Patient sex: M
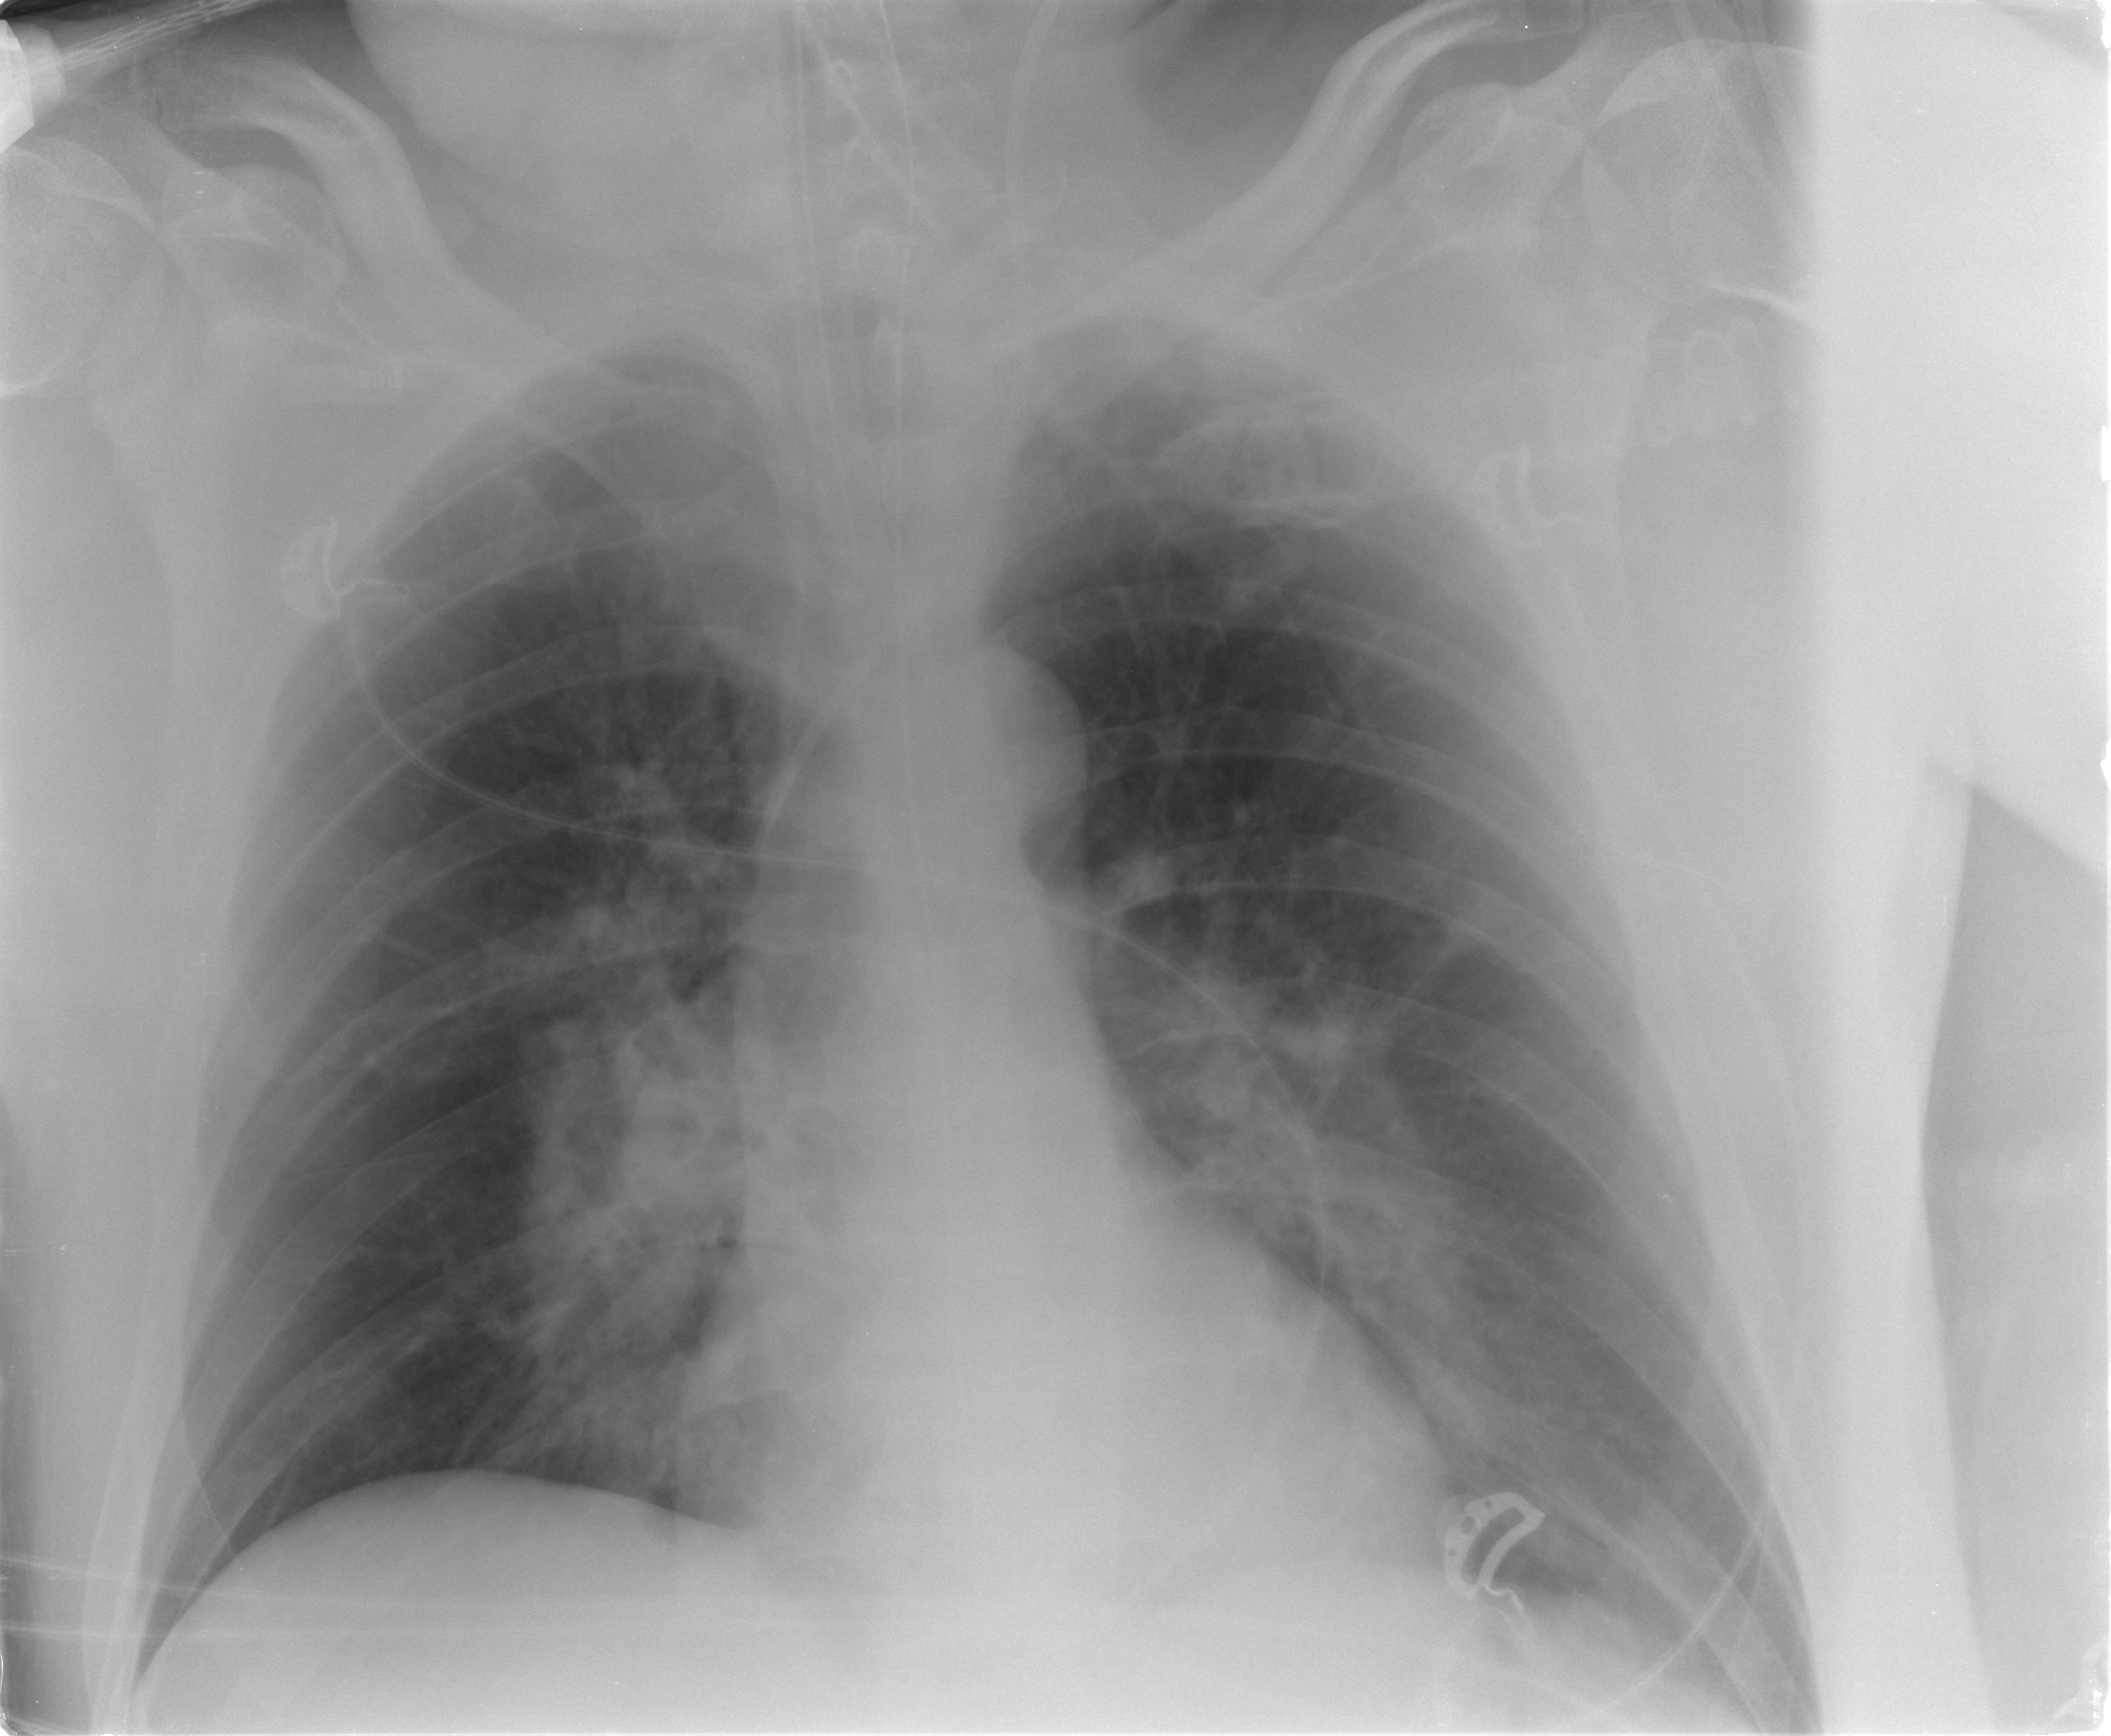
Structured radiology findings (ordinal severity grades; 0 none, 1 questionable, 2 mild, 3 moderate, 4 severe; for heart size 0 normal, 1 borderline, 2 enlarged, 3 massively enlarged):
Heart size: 1
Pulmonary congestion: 3
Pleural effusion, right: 0
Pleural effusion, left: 2
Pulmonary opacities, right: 2
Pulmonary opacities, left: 2
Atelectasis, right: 0
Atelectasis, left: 0